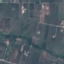
Land use / land cover: PermanentCrop